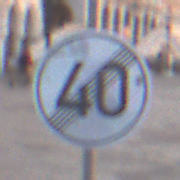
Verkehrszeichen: EndeGeschwindigkeit40
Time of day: SunriseSunset
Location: Outdoor (Urban)
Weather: Clear
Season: NotSpecified
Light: Natural